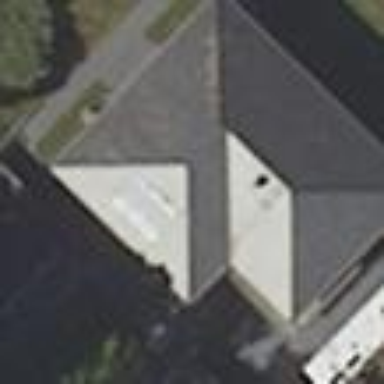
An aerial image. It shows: Detached building.